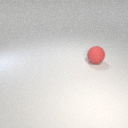
large red rubber sphere